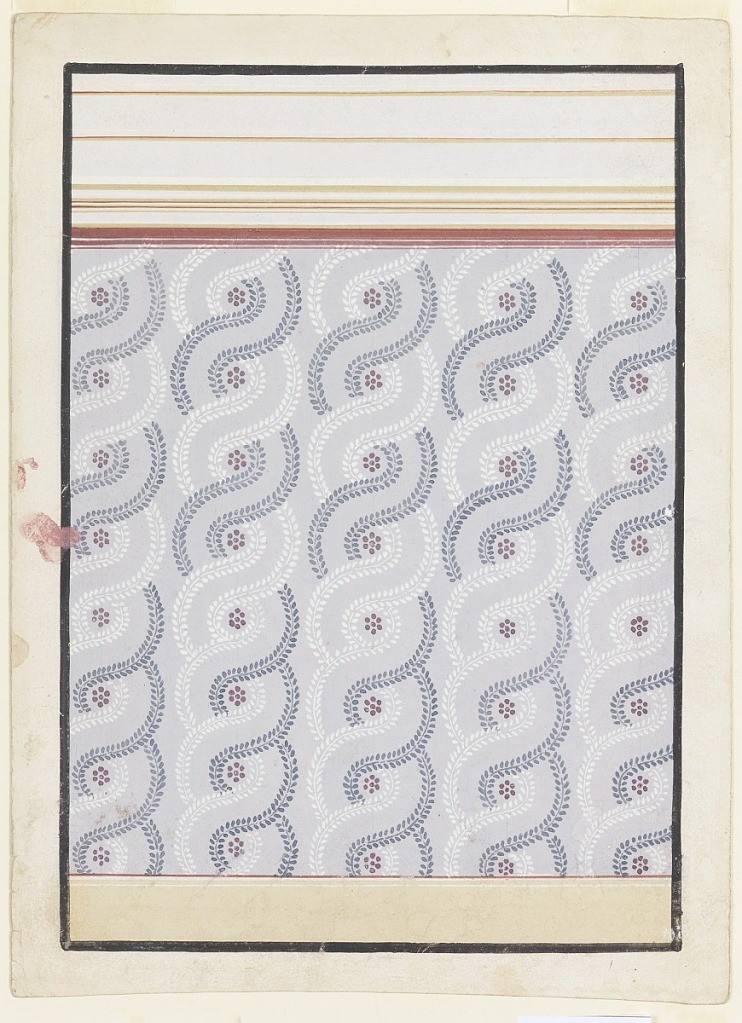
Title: Wallpaper Design
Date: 1850–60
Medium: Brush and gouache, graphite on white paper
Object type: Drawing
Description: A dado is shown at the bottom, an entablature on top. The panel shows vertical rows of two intertwined waved bands which are formed by boughs with leaves. For these is alternatively suggested to color those at left of the bands white and those at right dark, or to color those of one band white and those of the other dark. Purple stripes are beneath the entablature.